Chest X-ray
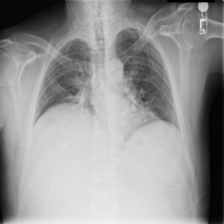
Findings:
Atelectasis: positive
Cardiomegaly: negative
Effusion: negative
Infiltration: negative
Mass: negative
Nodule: negative
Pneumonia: negative
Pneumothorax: negative
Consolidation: negative
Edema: negative
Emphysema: negative
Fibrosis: negative
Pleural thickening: negative
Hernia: negative